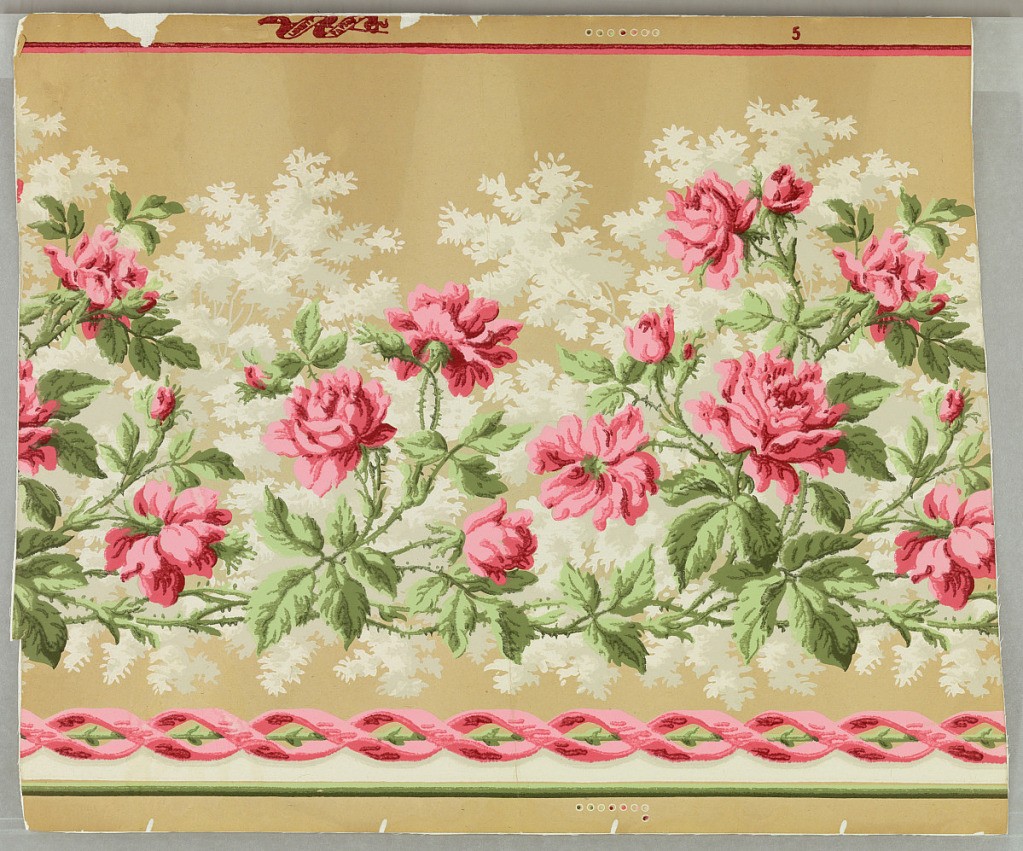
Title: Frieze
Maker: Liberty Paper & Bag Co.
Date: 1900
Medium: Machine-printed
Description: Bright red and pink rambler rose with green leaves; pink twisted double band. On mica-coated paper.